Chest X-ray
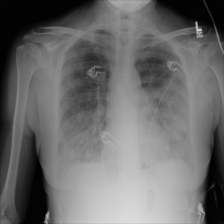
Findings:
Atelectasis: negative
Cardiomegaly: negative
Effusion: negative
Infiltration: positive
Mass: negative
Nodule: positive
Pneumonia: negative
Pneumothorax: negative
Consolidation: negative
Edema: negative
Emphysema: negative
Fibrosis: negative
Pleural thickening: negative
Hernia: negative